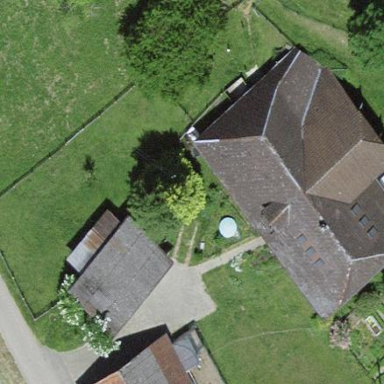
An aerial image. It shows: Farm building.